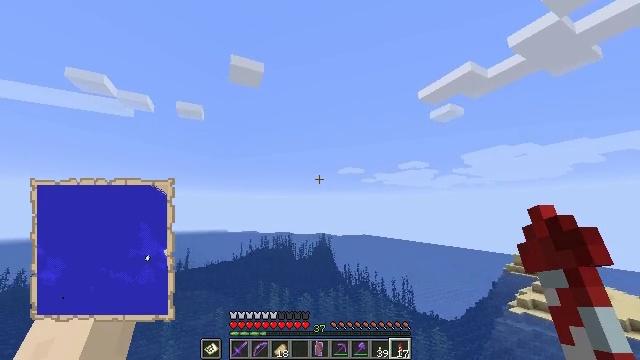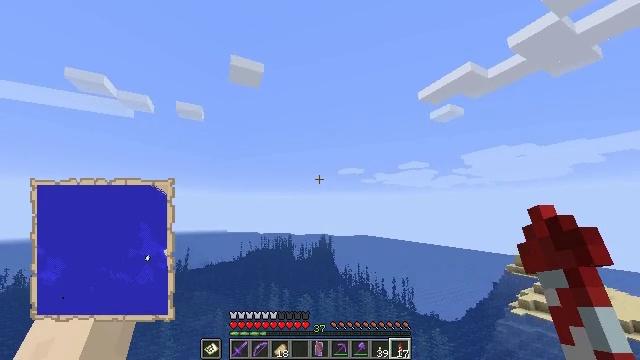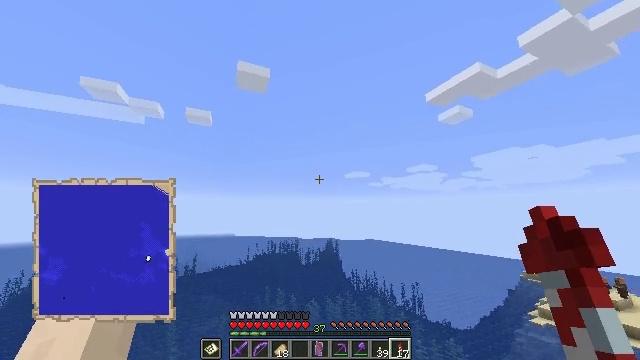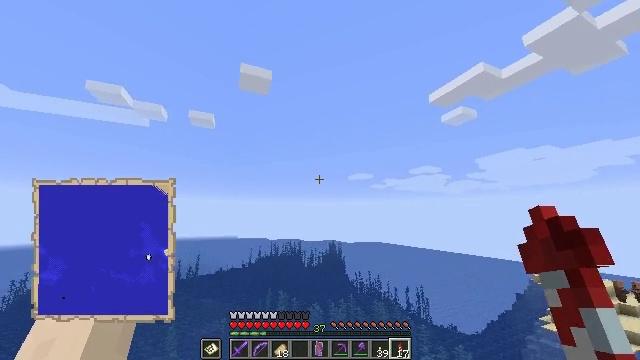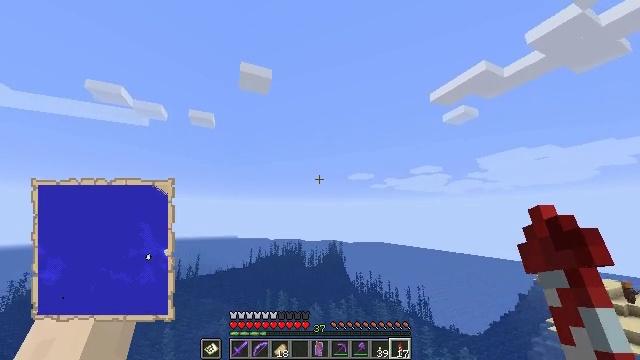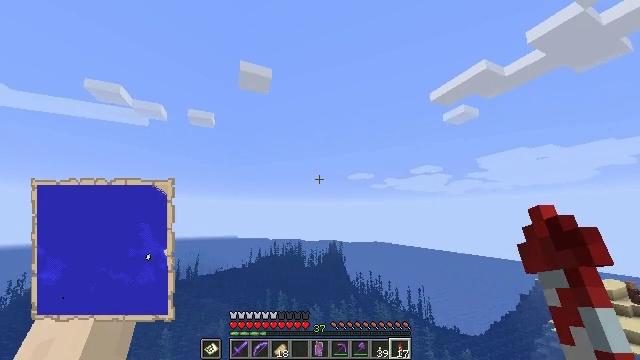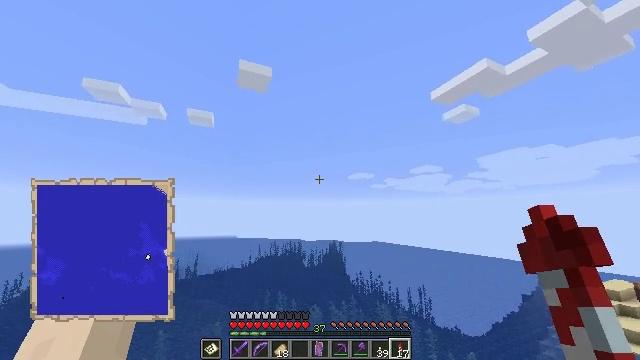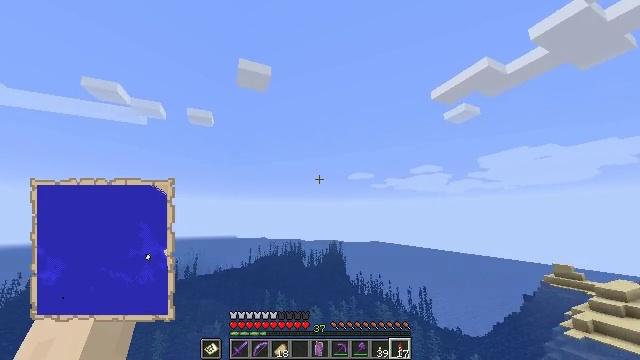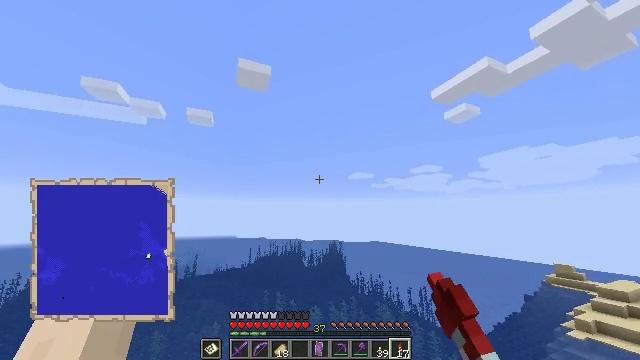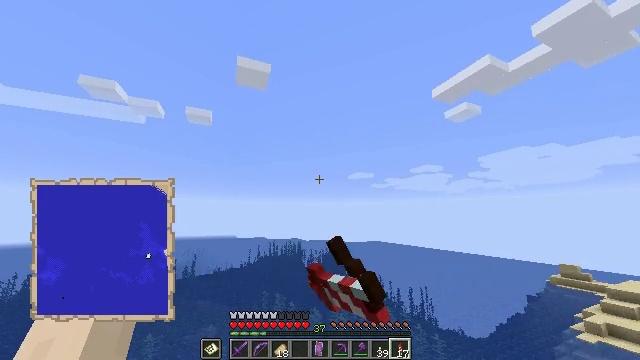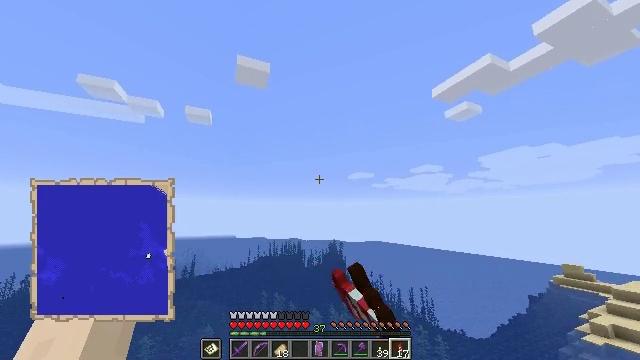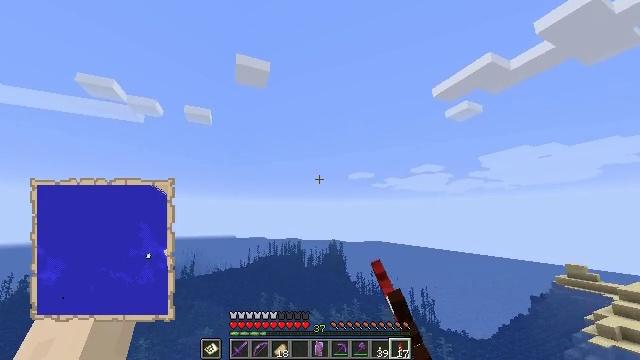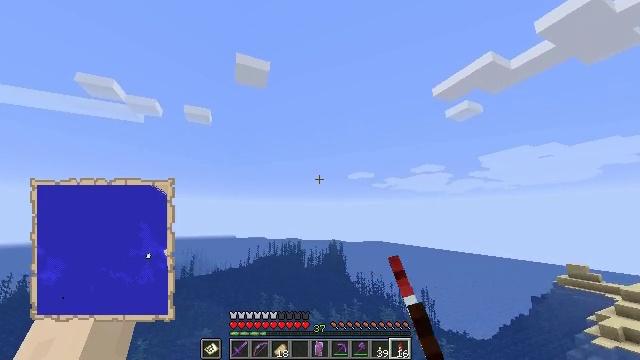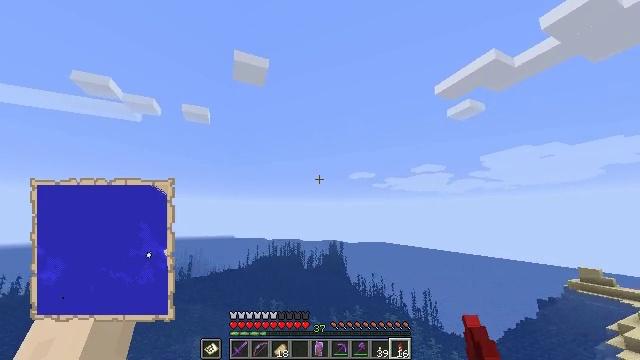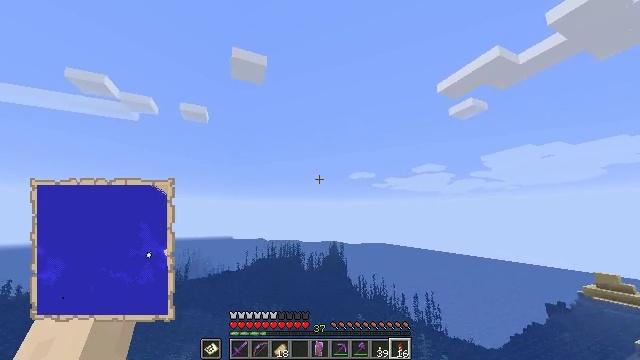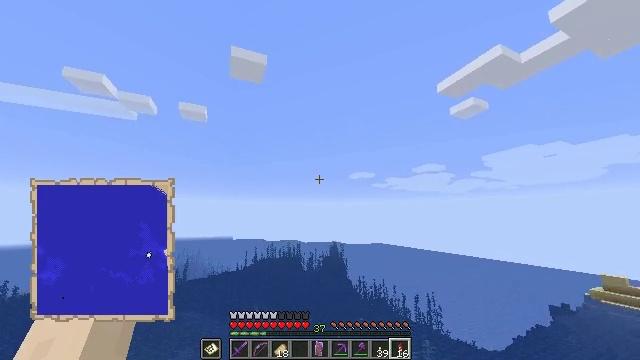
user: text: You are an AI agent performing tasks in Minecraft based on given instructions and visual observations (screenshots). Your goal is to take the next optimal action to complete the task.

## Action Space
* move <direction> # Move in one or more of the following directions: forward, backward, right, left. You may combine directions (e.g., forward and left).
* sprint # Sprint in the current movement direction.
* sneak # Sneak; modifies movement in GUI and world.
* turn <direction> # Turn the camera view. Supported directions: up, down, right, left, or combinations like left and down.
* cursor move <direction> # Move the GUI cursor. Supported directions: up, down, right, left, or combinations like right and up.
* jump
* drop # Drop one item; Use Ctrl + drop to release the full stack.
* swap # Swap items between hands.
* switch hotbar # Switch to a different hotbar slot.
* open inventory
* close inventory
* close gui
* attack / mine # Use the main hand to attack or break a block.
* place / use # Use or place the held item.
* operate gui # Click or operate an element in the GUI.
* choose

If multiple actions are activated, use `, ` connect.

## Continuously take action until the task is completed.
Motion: motion action
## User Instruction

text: Combine materials to craft a filled map.
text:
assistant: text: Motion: move forward, sprint
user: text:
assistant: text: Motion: move forward, sprint, turn left and up
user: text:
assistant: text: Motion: move forward, sprint
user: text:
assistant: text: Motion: move forward, sprint
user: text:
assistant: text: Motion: move forward, sprint
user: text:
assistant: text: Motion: move forward, sprint
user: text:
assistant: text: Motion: move forward, sprint, use / place
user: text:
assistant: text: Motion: move forward, sprint, use / place
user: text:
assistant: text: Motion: move forward, sprint, use / place
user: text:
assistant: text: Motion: move forward, sprint, use / place
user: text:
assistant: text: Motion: move forward, sprint
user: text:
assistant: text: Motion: move forward, sprint
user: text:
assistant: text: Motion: move forward, sprint
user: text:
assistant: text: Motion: move forward, sprint
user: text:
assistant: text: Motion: move forward, sprint
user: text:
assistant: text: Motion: move forward, sprint
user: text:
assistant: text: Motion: move forward, sprint
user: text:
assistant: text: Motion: move forward, sprint
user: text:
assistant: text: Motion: move forward, sprint, turn right and up
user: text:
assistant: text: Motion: move forward, sprint, turn right
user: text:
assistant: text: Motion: move forward, sprint, turn right
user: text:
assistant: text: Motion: move forward, sprint
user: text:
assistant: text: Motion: move forward, sprint
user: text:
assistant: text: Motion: move forward, sprint
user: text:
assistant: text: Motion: move forward, sprint
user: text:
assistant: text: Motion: move forward, sprint
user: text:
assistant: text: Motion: move forward, sprint
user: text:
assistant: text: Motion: move forward, sprint
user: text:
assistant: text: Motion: move forward, sprint
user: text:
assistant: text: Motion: move forward, sprint, turn left and down